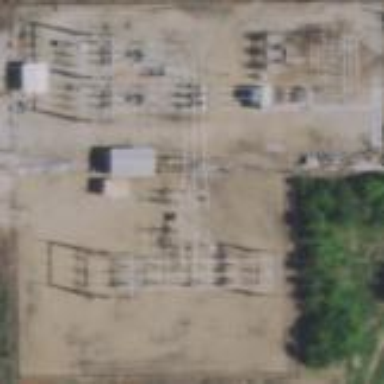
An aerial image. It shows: Distribution-level power substation.